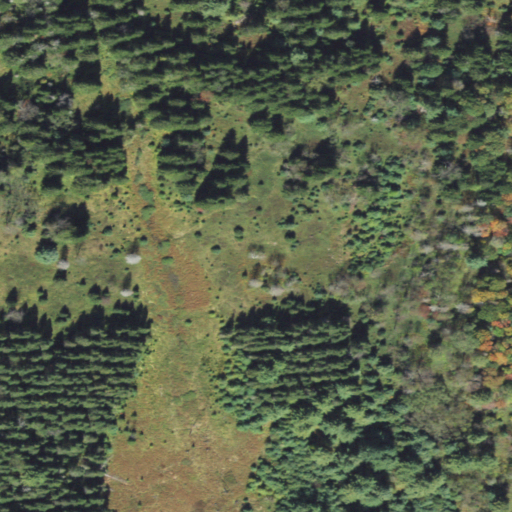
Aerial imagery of valley in Pennsylvania named Elk Hollow containing mixed forest, evergreen forest, woody wetlands, pasture, herbaceous wetlands, and deciduous forest